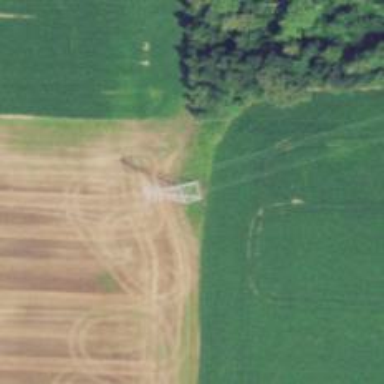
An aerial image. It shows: Lattice structure tower.